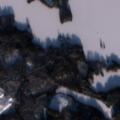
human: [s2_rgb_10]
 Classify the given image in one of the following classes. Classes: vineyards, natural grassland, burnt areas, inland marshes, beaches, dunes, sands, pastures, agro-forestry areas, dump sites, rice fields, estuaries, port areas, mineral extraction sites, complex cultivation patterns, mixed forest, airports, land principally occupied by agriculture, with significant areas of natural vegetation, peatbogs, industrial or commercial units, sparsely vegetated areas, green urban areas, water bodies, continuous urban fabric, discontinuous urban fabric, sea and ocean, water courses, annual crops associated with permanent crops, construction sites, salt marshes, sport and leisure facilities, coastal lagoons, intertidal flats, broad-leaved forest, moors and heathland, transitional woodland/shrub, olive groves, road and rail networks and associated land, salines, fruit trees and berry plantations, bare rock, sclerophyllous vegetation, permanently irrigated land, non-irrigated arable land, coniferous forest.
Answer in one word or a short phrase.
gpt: coniferous forest, mixed forest, water bodies